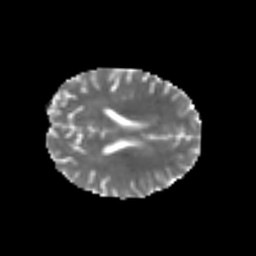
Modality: MD
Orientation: axial
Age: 25
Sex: male
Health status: healthy